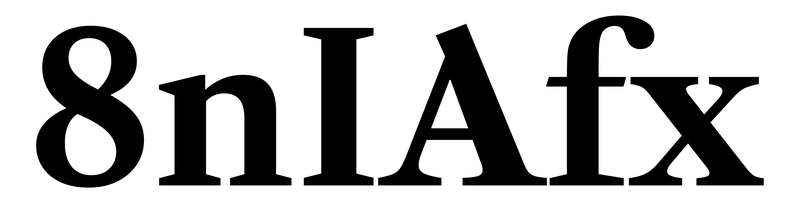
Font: LibreCaslonText_Bold